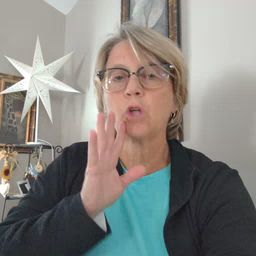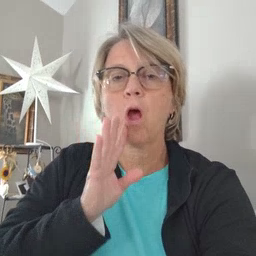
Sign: talk